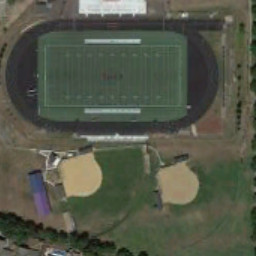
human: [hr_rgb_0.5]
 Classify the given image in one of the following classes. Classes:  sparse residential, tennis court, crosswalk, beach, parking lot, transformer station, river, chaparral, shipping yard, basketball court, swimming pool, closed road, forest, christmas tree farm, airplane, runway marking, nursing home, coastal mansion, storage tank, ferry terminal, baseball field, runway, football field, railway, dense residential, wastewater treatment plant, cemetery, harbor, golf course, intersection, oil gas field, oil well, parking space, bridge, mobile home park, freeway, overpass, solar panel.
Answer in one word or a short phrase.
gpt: football field